Field crop: maize
Growth stage: 1
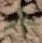
Species: atriplex